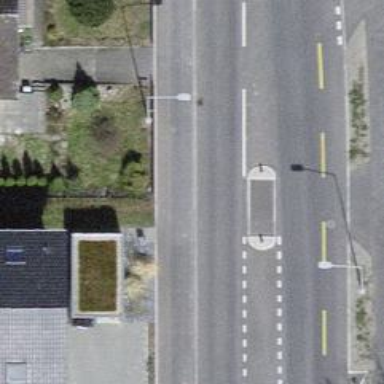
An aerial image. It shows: Tertiary road with dedicated lane for cyclists on the left and separate sidewalks on both sides.